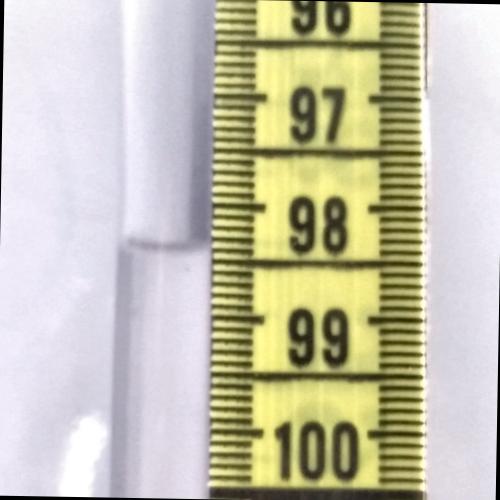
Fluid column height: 98.4 cm